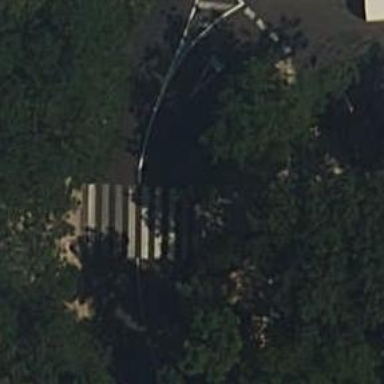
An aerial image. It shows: Zebra crossing on the road.